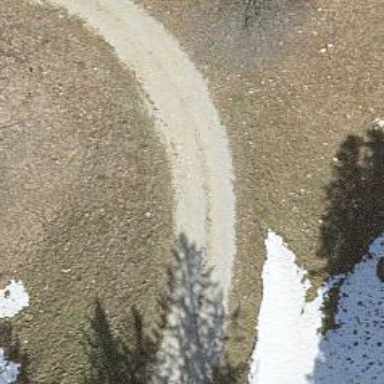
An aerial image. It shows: Grade3 track for hiking in the backcountry.